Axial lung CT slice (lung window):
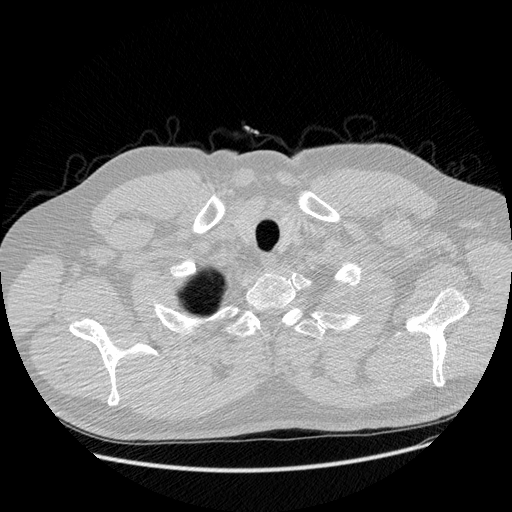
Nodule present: no